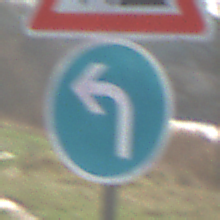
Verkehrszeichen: VorgeschriebeneFahrtrichtungLinks
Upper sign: Arbeitsstelle
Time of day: MorningAfternoon
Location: Outdoor (Nature)
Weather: PartlyCloudy
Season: NotSpecified
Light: Natural